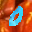
Label: 0